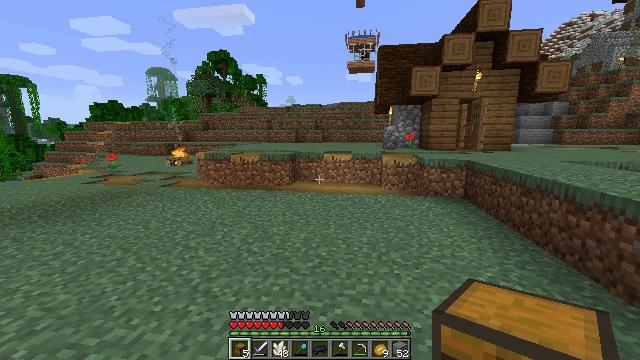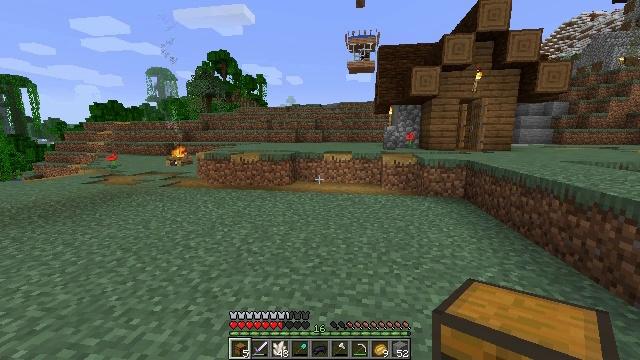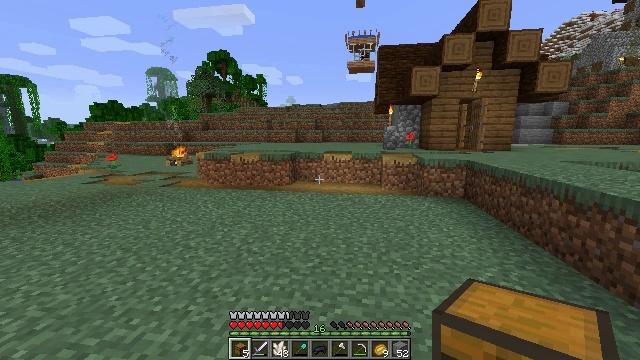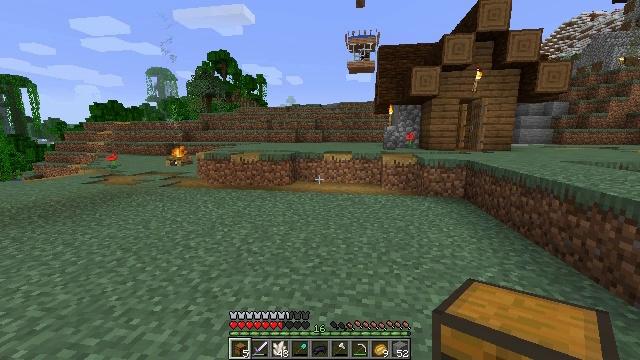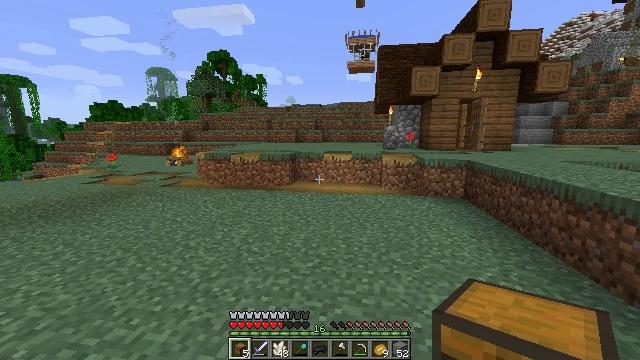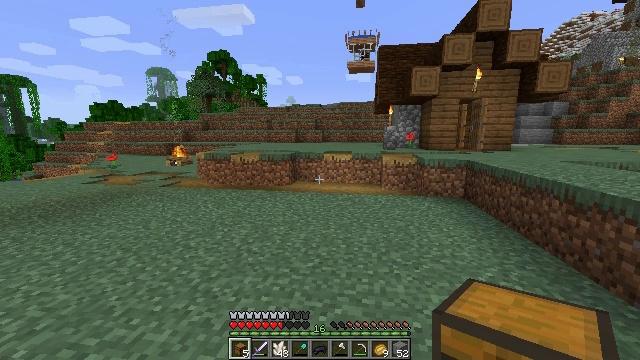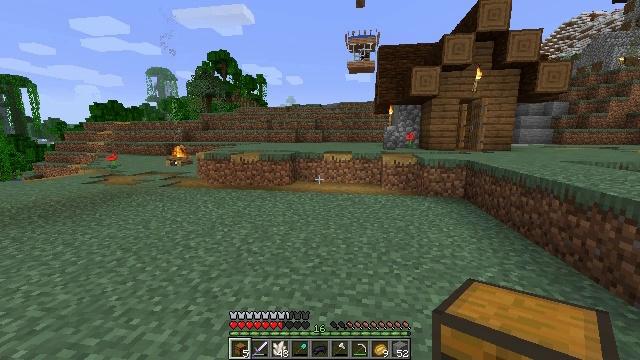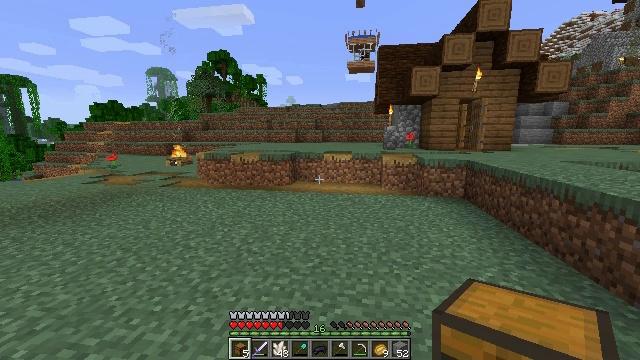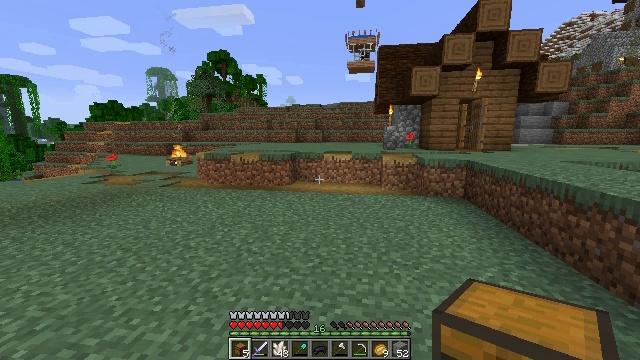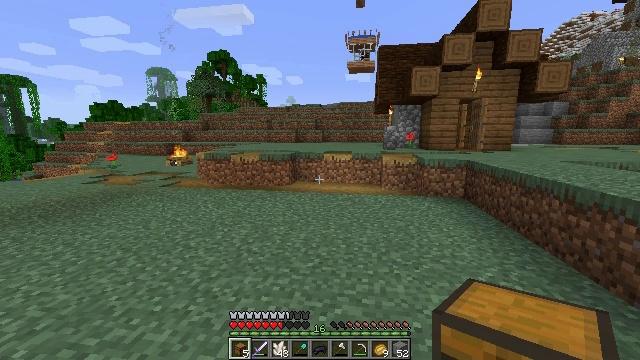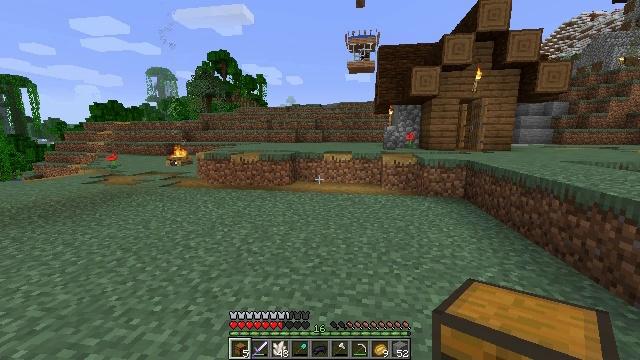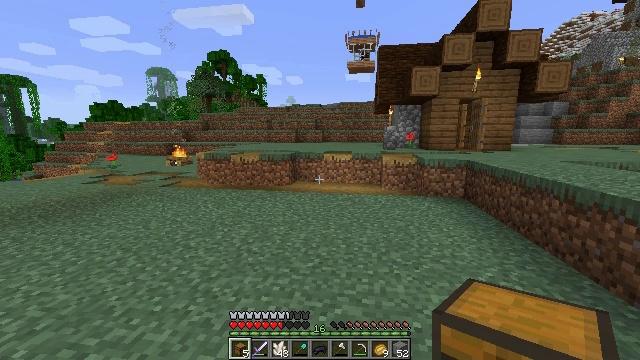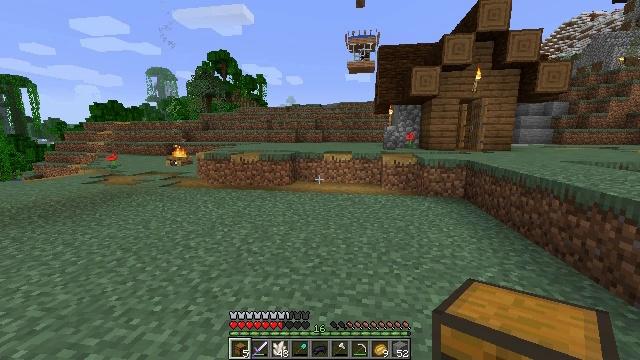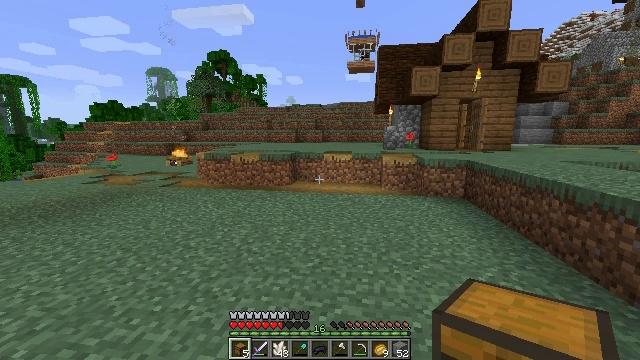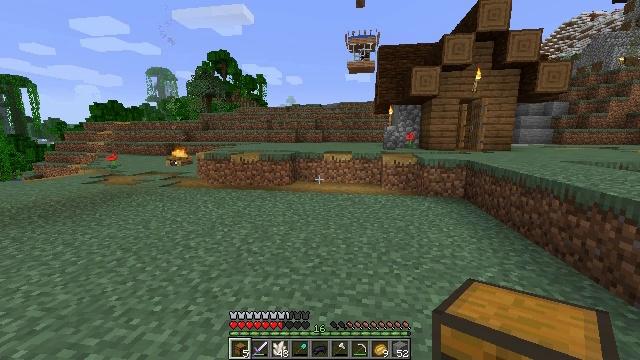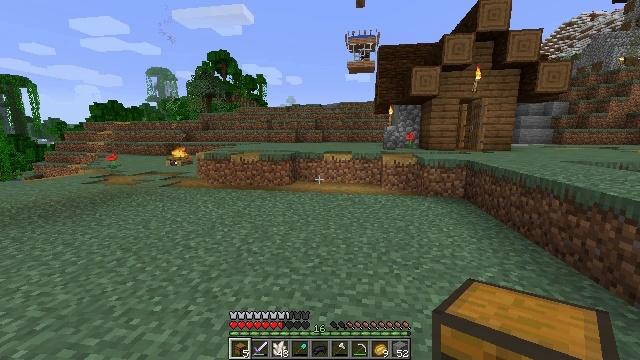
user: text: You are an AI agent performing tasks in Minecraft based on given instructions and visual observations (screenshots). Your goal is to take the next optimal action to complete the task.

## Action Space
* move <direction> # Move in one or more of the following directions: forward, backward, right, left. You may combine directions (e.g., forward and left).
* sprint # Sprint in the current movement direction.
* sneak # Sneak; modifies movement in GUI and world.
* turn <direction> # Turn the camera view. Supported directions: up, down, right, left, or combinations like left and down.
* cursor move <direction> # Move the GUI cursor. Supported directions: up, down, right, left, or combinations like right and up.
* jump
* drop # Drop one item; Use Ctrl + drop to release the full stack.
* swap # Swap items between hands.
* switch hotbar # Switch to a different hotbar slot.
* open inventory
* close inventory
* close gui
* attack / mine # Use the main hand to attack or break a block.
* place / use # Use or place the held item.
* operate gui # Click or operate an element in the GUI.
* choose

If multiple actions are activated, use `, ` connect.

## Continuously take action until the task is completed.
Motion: motion action
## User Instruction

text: Craft a hopper with the required materials.
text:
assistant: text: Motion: no_op
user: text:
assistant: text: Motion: no_op
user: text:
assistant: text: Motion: no_op
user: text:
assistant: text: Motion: no_op
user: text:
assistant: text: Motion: no_op
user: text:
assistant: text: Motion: no_op
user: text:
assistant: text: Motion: no_op
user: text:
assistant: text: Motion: no_op
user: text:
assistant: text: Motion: no_op
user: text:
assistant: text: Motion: no_op
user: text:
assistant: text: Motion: no_op
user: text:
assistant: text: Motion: no_op
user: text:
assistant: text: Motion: no_op
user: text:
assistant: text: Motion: no_op
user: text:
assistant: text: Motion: no_op
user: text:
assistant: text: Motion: no_op
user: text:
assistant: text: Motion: no_op
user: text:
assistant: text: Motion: no_op
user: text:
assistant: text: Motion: no_op
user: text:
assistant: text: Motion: no_op
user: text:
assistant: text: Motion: no_op
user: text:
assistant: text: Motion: no_op
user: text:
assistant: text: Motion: no_op
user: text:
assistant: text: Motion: no_op
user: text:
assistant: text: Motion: no_op
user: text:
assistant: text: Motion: no_op
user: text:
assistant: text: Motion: no_op
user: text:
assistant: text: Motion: no_op
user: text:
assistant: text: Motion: no_op
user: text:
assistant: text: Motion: no_op